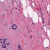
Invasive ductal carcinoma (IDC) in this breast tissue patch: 1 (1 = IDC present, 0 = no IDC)